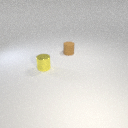
small brown rubber cylinder to the right of small yellow metal cylinder